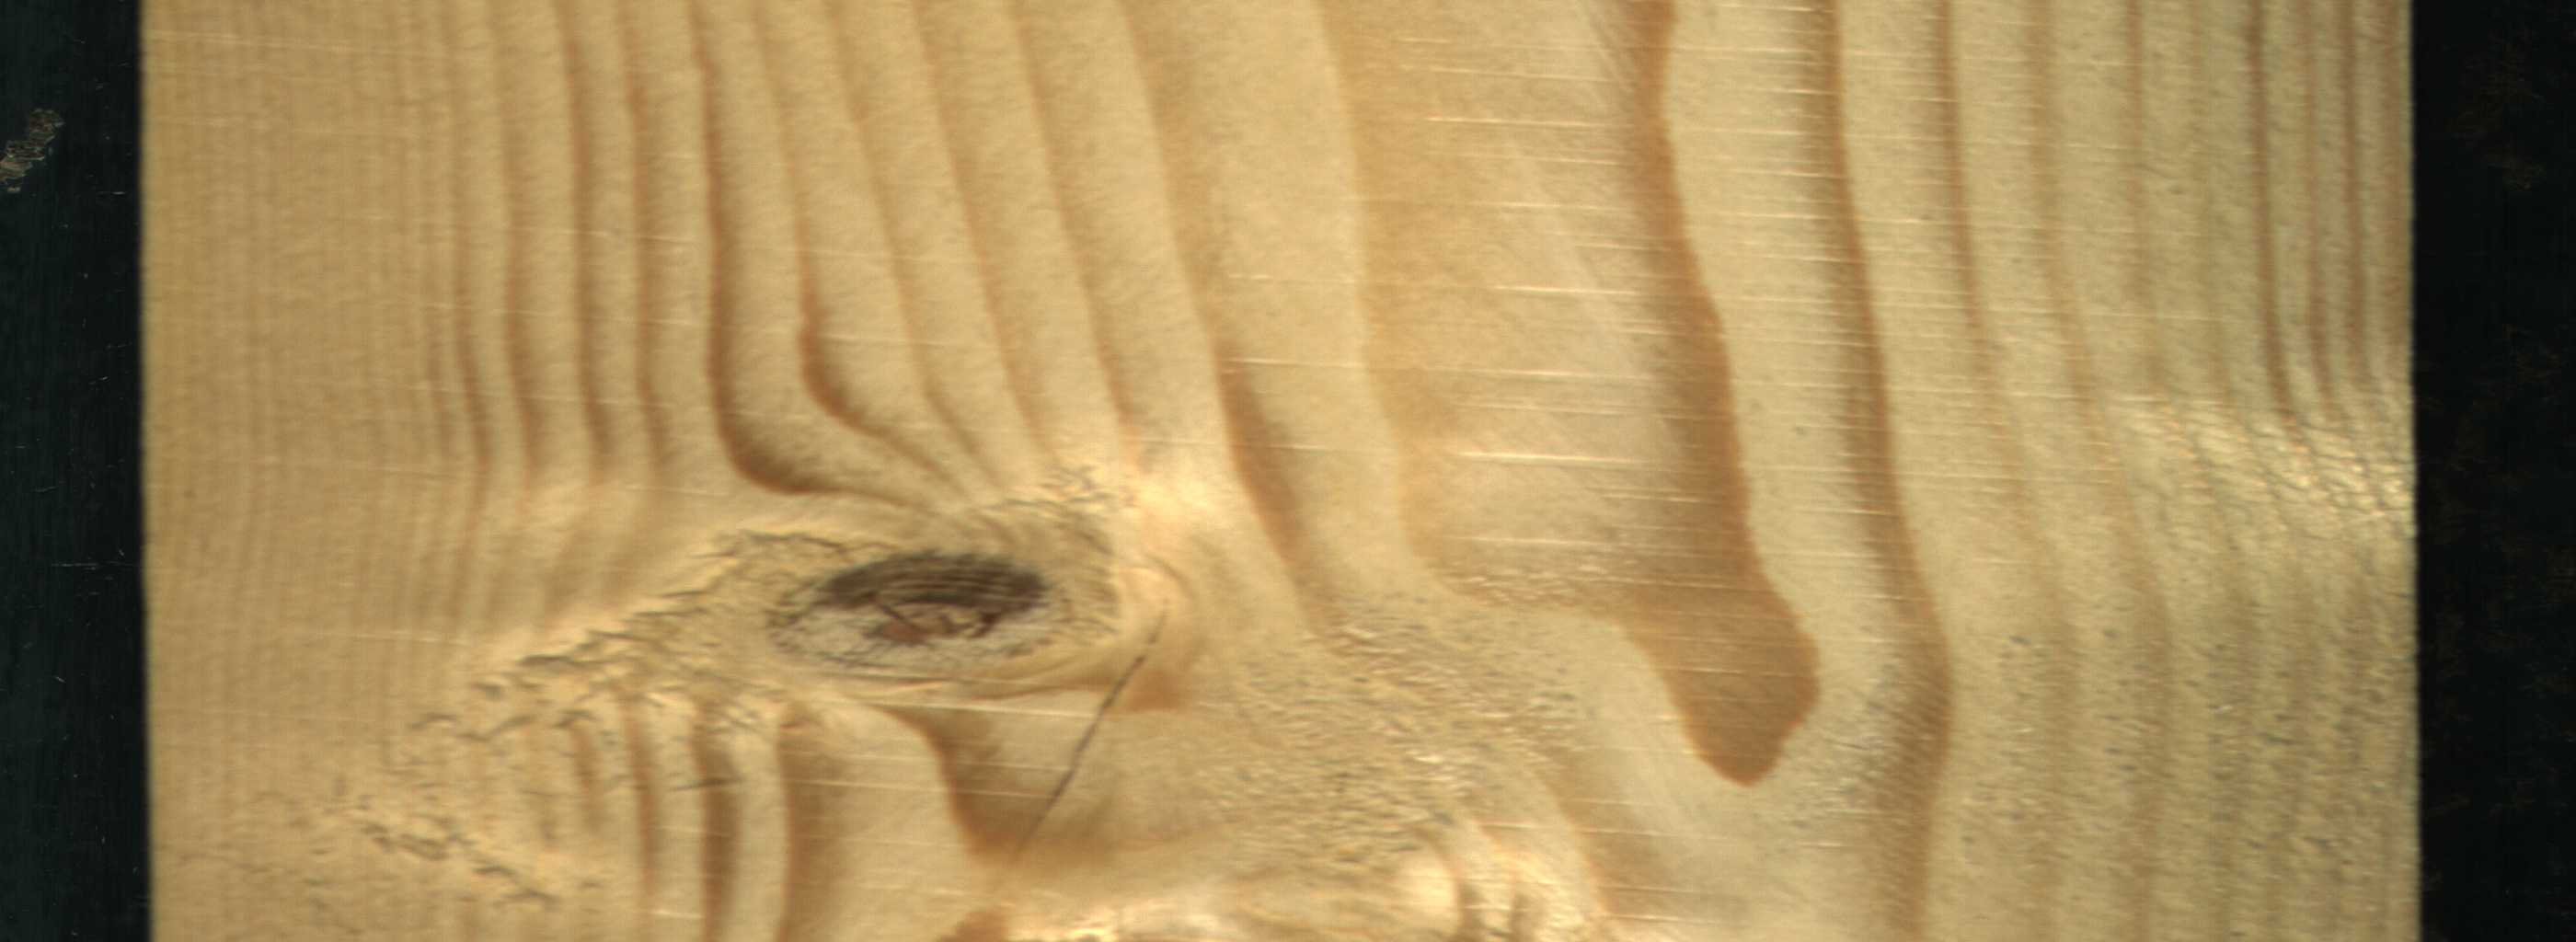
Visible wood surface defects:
Live_Knot